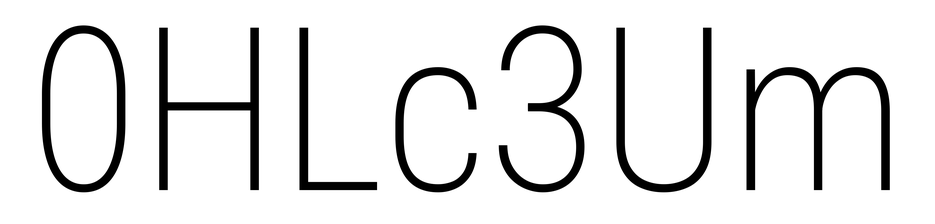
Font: Roboto_Condensed_ExtraLight